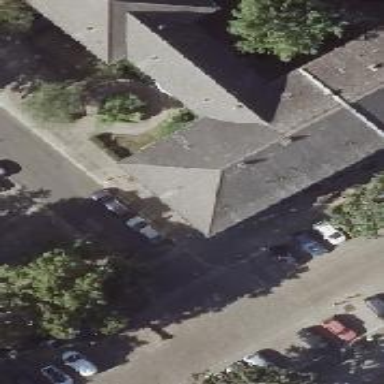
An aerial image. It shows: Building with ridged roof.